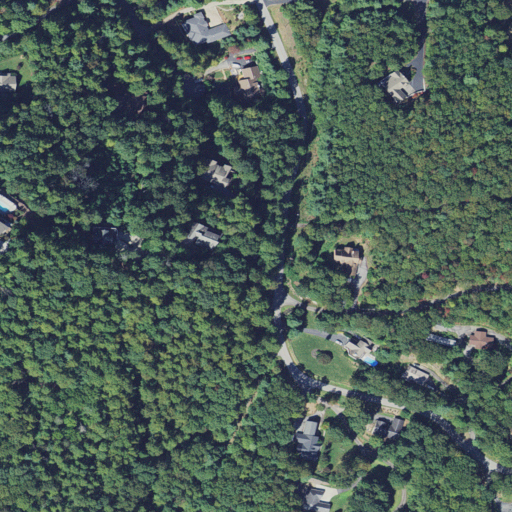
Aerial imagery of gap in North Carolina named Mine Gap containing open development, deciduous forest, low intensity development, mixed forest, medium intensity development, and shrub